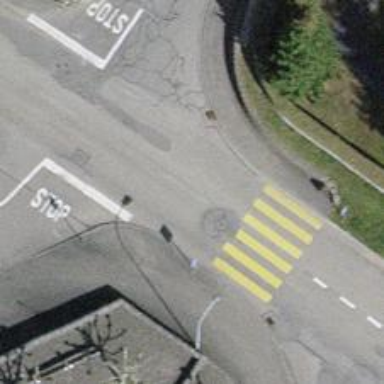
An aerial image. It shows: Public transport stop position.